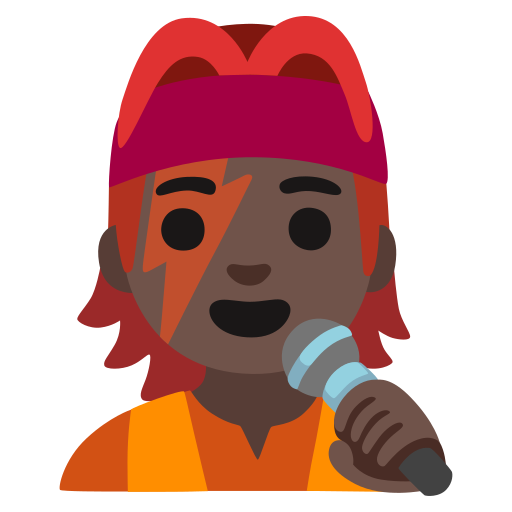
Emoji: 🧑🏿‍🎤